七年级 · 解析几何
, 在数轴上方作一个 $4 \times 4$ 的网格 (每个小方格的边长为 1 个单位长度), 依次连结四边中点 $A, B, C, D$ 得到一个正方形, 点 $A$ 落在数轴上, 用圆规在点 $A$ 左侧的数轴上取点 $E$, 使 $A E=A B$.若点 $A$ 在原点右侧且到原点的距离为 1 个单位长度, 则点 $E$ 表示的数是

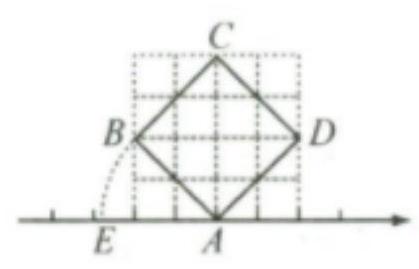
答案: $1-2 \sqrt{2}$